Question: I am writing an un-ordered list in a html page. I have used css class for getting bullets for "li" tag. But bullets are not displaying, Instead horizontal lines are coming. I am writing html page in ColdFusion (.cfm) pages.
My html Page:
'''
<!DOCTYPE HTML>
<html>
<head>
<title>Resource Optimization</title>
<META NAME="resource-type" CONTENT="document">
<META NAME="Description" CONTENT="DEPT: RESOURCE Optimization: Index">
<META NAME="KeyWords" CONTENT="Departments, Index, DEPT, Resource, Management, North, Generation, Report, Reports, OATI, On, Line, Tagging, Daily, Gas, Totals, Energy, Marketing, Purchase, Sales, Schedule, Schedules, Pricing, Pathing, Optimization">
<META NAME="Author" CONTENT="Intranet Contruction Crew for Sierra Pacific Resources">
<META NAME="Reply-to" CONTENT="dtheiss@nevp.com">
<META NAME="Generator" CONTENT="ColdFusion Studio 4.0">
<META NAME="Copyright" CONTENT="2000 Sierra Pacific Resources">
<META HTTP-EQUIV="content-style-type" CONTENT="text/css">
<META HTTP-EQUIV="content-language" CONTENT="en-US">
<style type="text/css">
ul.list{
list-style-type:circle;
}
</style>
</head>
<cfinclude template="/matrix_nav_top_full_min.cfm"><br>
<!--- <body> --->
<div id="page">
<div class="container">
<div class="container-inner">
<div class="page-container" >
<!--- <cfinclude template="/matrix_nav_top_full.cfm"> --->
<!-------Resource Management DEPARTMENT INDEX PAGE---------->
<font style="font-family: Verdana, Arial, Helvetica; font-size: 10pt;">
<div align="right" style="background-color:FFFFFF; "><strong>Keyword: RM</strong></div>
<div align="left" style="background-color:FFFFFF; ">
<!---LOKI 17129 &nbsp;&nbsp;<img src="/dept/Graphics/title_resourceMgmt.jpg" width="480" height="40" border="0" alt="Resource Management Department">--->
<!--- LOKI 19816&nbsp;&nbsp;&nbsp;<img src="/dept/Graphics/title_resourceProcurementOpt.jpg" width="99%" border="0" alt="Resource Procurement and Optimization">--->
&nbsp;&nbsp;&nbsp;<img src="/dept/Graphics/title_resourceOptimization.jpg" width="98%" border="0" alt="Resource Optimization">
<hr size="3">
<br>
<strong>Departmental Areas:</strong>
<ul class="list">
<li><a href="/DEPT/RM/gas/index.htm">Gas Optimization</a>
<li><a href="/DEPT/RM/MarketPrices/index.htm">Market Prices</a>
<li><a href="/DEPT/RM/Reports/index.htm">Reports</a>
<li><a href="/DEPT/RM/STA/index.htm">Short-Term Analysis</a>
<li><a href="/DEPT/RM/RMN/index.htm">Short-Term Optimization</a>
<li><a href="/DEPT/RM/TMA/index.htm">Transaction and Market Analysis</a>
</ul>
<br><br>
<!--- <cfinclude template="/new_footer.cfm"> --->
</div>
</div>
<cfinclude template="/new_footer_rd_min.cfm">
<!--- </body>
</html> --->
'''
I am getting a page like below.

How can I get Bullets in li.
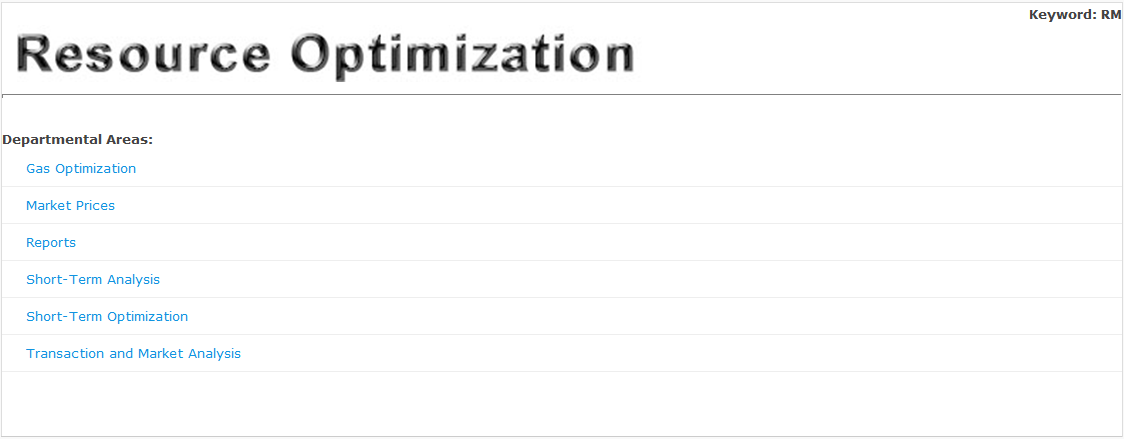
Answer: '<li>' elements naturally have a bullet beside them, however, you may have some other property overriding this making dashes showing up.
Add the proper list-style-type to force them back to bullets:
'''
li{
list-style-type: disc;
}
'''
---
This is not shown in your fiddle because no CSS is provided in your fiddle, so the fiddle will appear to be exactly the same. Note that the elements do have bullets beside them in <URL>, it still looks the same.